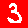
Digit: 3